Here is a 2-D grayscale rendering of raw bearing vibration samples (signal-to-image). What is the most likely bearing condition (normal, inner_race, outer_race, ball)?
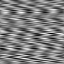
Answer: ball